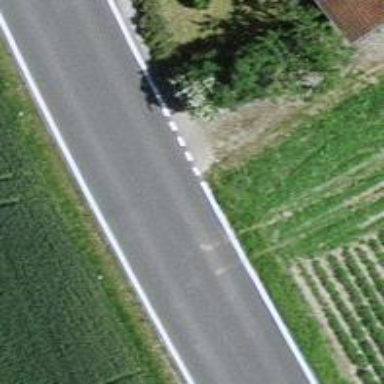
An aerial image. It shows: Secondary road.